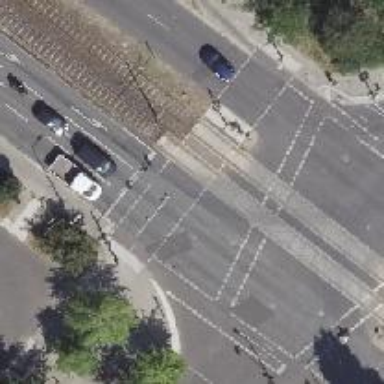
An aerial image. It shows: Road with traffic signals.